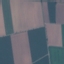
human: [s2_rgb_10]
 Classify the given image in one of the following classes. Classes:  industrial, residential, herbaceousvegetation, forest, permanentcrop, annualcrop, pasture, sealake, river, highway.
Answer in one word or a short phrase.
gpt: AnnualCrop